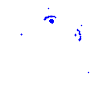
Particle: pion